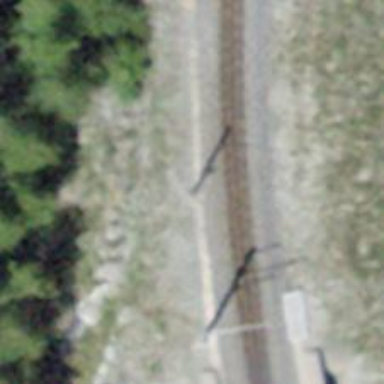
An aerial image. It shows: Catenary mast for power lines.